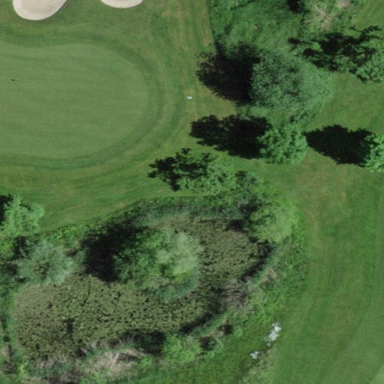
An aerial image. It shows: Natural pond serving as water hazard on golf course.